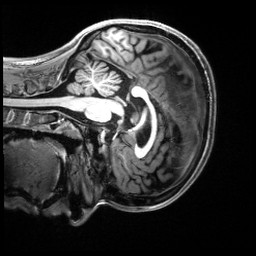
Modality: T1w
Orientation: sagittal
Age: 25
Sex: female
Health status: healthy
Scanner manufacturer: siemens
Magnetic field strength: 3 T
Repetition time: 2.5 s
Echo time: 0.00222 s